Field crop: maize
Growth stage: 2
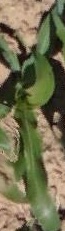
Species: maize